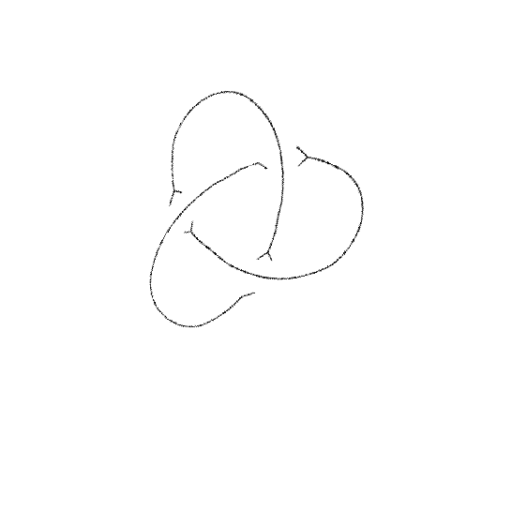
Crossing number: 3